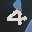
Label: 4